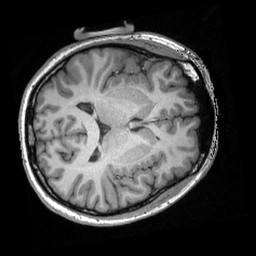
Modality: T1w
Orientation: axial
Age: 18
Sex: female